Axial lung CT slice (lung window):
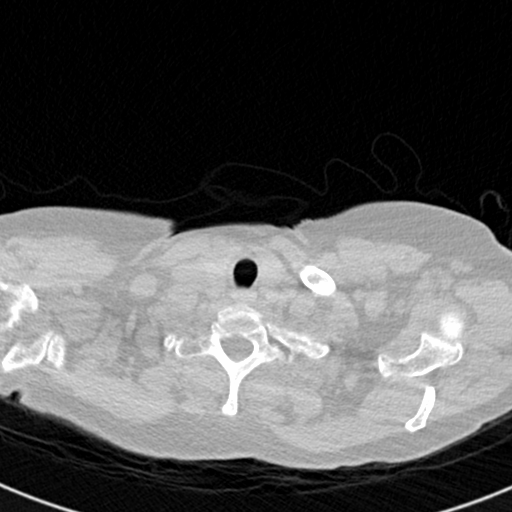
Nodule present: no